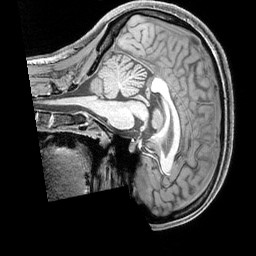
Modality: T1w
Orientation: sagittal
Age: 21
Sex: female
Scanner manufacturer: siemens
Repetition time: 2.3 s
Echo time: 0.00226 s